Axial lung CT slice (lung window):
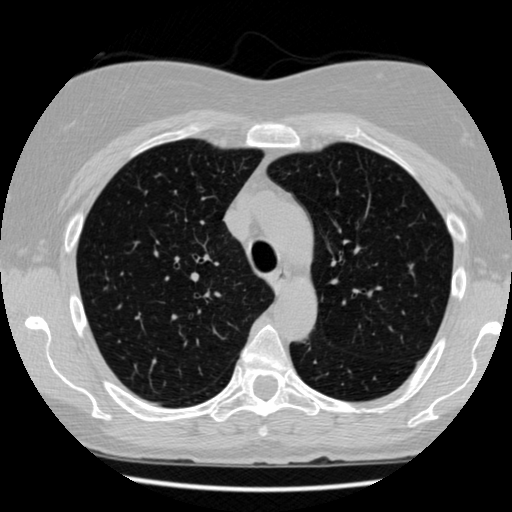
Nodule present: no